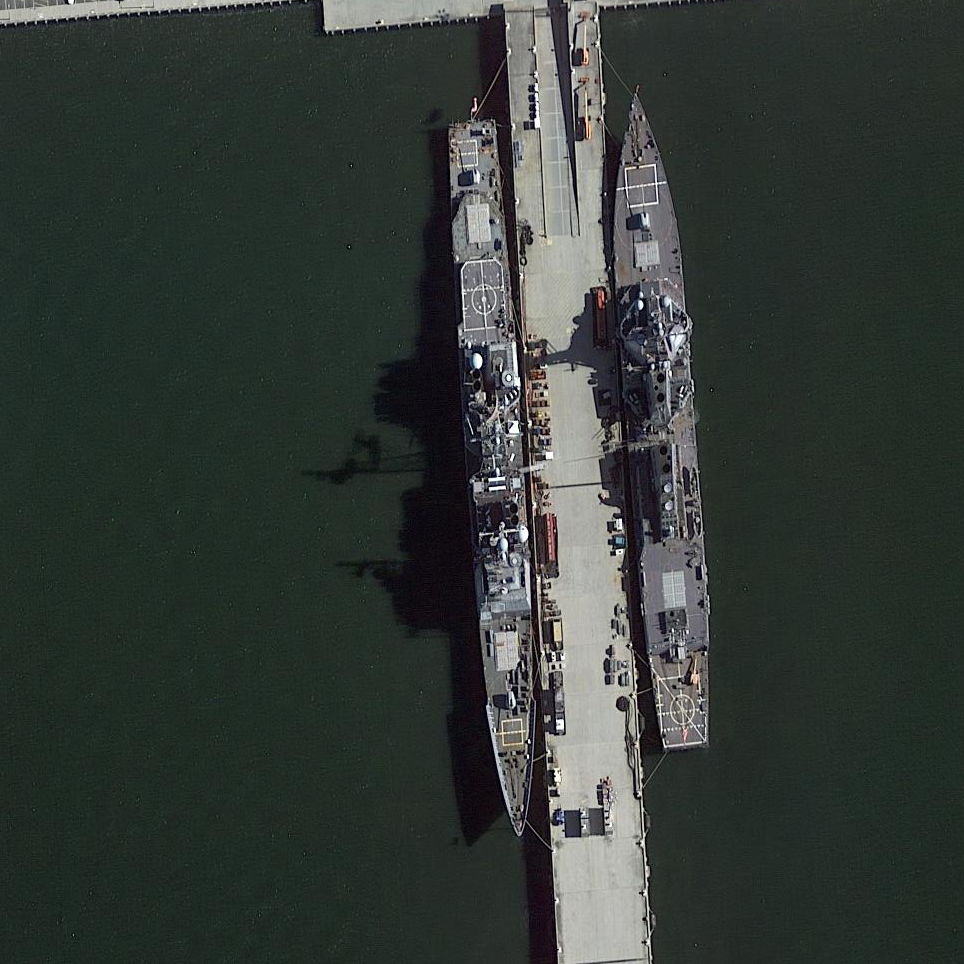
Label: cruiser